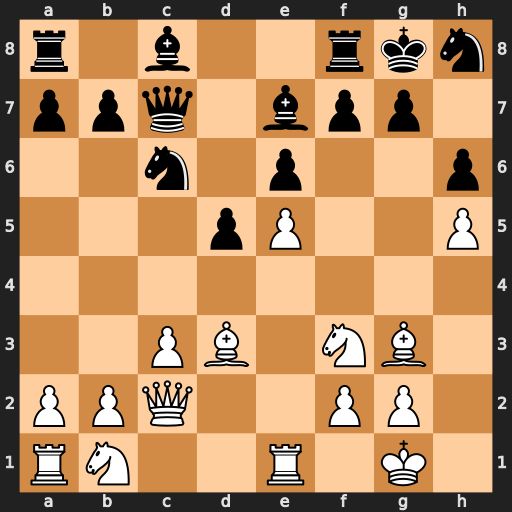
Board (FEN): r1b2rkn/ppq1bpp1/2n1p2p/3pP2P/8/2PB1NB1/PPQ2PP1/RN2R1K1
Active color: w
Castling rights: -
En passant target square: -
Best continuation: Bh7#